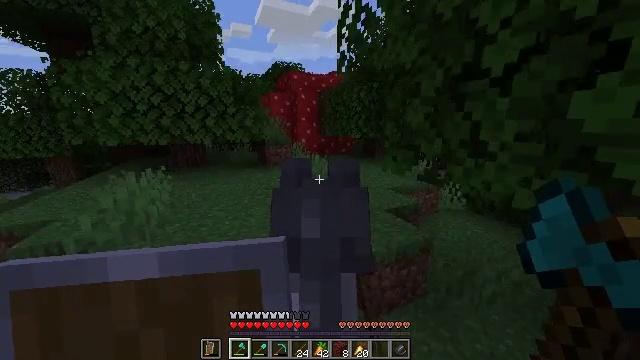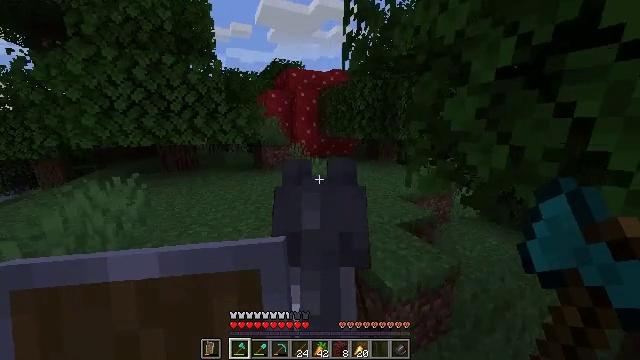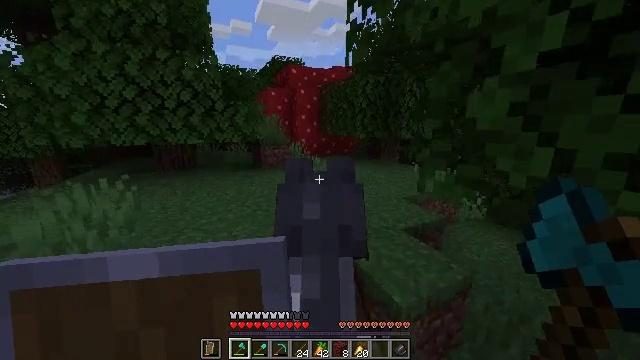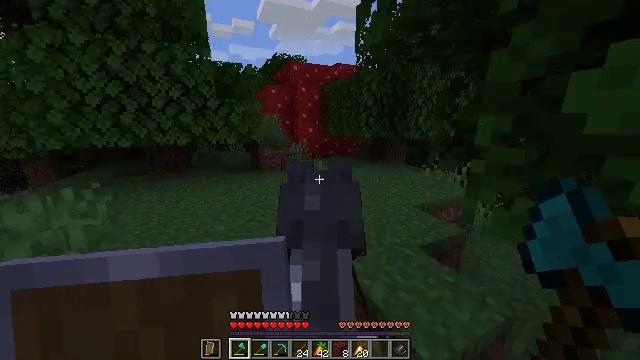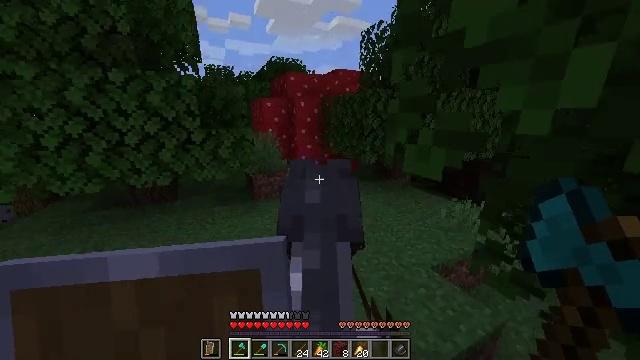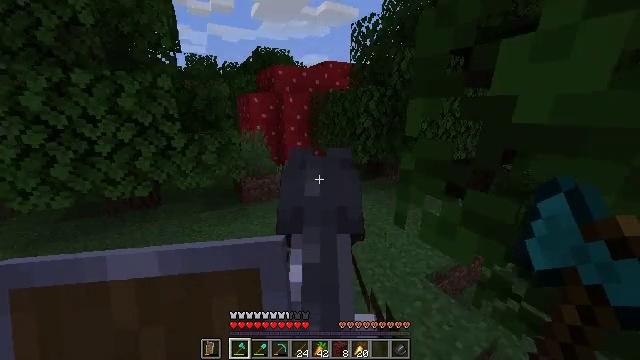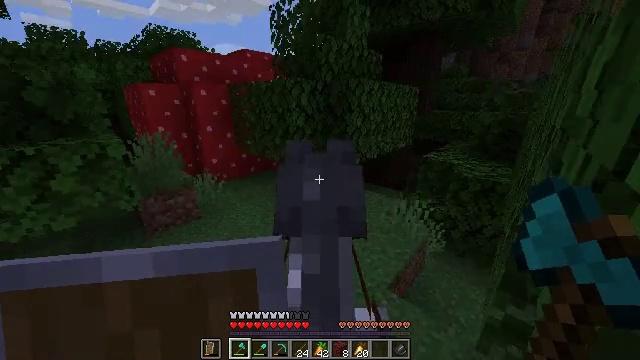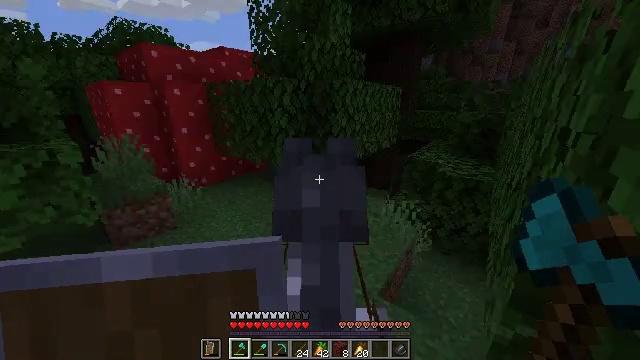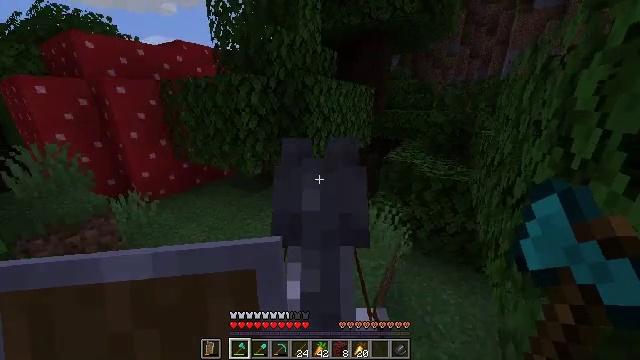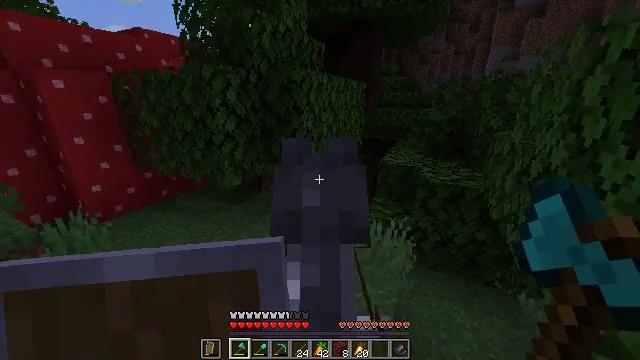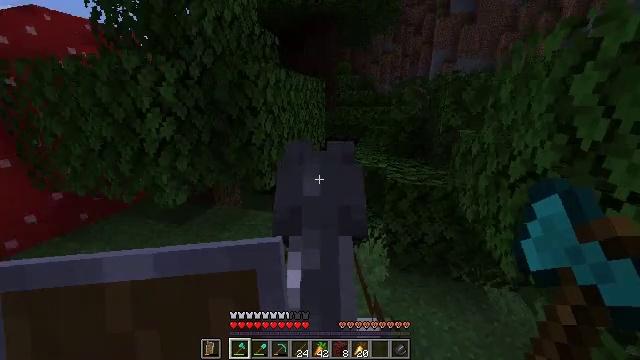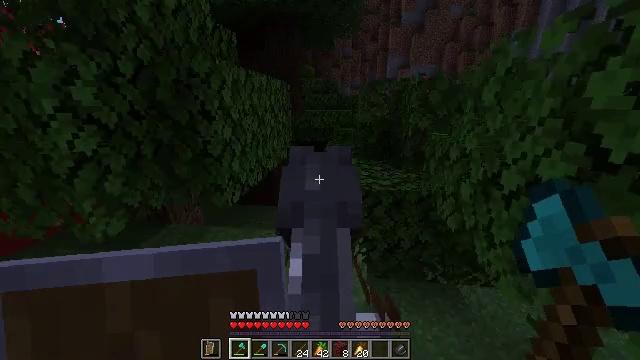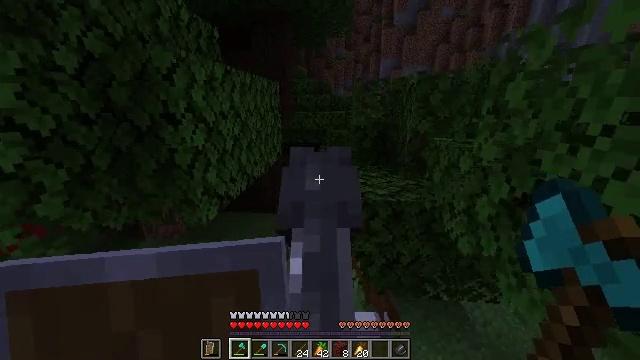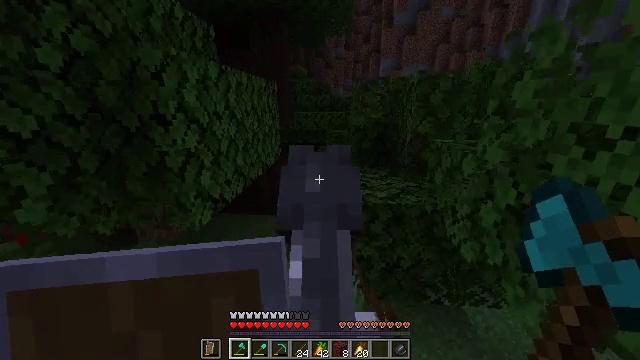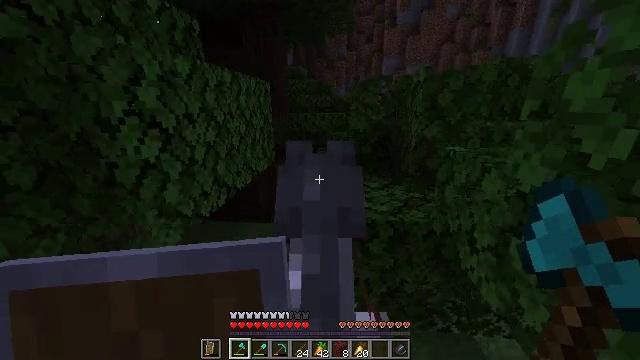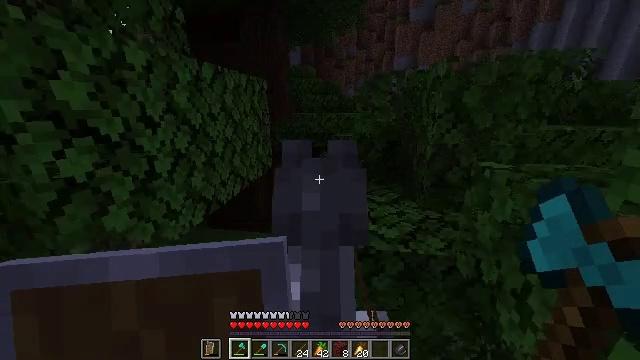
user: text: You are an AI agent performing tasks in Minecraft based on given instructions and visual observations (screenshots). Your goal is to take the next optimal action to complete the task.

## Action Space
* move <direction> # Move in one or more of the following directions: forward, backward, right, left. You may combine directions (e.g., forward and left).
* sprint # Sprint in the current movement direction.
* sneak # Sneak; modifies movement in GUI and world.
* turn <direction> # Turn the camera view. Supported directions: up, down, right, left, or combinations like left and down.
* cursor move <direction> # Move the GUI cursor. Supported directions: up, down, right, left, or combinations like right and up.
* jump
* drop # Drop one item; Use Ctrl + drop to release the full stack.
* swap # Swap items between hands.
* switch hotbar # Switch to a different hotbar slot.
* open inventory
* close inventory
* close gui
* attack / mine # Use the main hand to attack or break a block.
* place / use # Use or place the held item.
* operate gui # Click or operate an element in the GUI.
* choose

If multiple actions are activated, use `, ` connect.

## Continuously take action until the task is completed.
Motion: motion action
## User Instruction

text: Collect dark oak leaves by breaking them.
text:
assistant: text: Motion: move forward, sprint
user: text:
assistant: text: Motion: move forward, sprint
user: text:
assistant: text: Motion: move forward, sprint
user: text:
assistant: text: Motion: move forward, sprint, turn right and down
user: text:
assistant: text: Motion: move forward, sprint, turn right and down
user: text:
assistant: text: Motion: move forward, sprint, turn right and down
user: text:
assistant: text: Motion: move forward, sprint, turn right
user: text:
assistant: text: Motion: move forward, sprint
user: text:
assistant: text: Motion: move forward, sprint, turn right
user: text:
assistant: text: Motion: move forward, sprint, turn right
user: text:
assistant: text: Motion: move forward and move right, sprint, turn right
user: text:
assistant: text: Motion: move forward and move right, sprint
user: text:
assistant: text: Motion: move forward and move right, sprint
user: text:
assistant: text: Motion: move forward, sprint, turn left
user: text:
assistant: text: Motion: move forward, sprint
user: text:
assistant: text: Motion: move forward, sprint
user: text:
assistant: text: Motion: move forward, sprint
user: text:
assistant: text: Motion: move forward, sprint, turn right
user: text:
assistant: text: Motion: move forward, sprint, turn right
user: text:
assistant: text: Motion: move forward, sprint, turn right
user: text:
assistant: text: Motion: move forward, sprint, turn right and up
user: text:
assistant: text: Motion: move forward, sprint, turn right and up
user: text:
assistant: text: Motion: move forward, sprint, turn right, jump
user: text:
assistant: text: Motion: move forward, sprint, jump
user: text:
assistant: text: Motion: move forward, sprint, jump
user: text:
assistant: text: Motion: move forward, sprint, jump
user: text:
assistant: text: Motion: move forward, sprint, jump
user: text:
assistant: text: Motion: move forward, sprint, turn right and down, jump
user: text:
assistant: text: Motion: move forward, sprint, turn right and down
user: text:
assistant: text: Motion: move forward and move right, sprint, turn left and down